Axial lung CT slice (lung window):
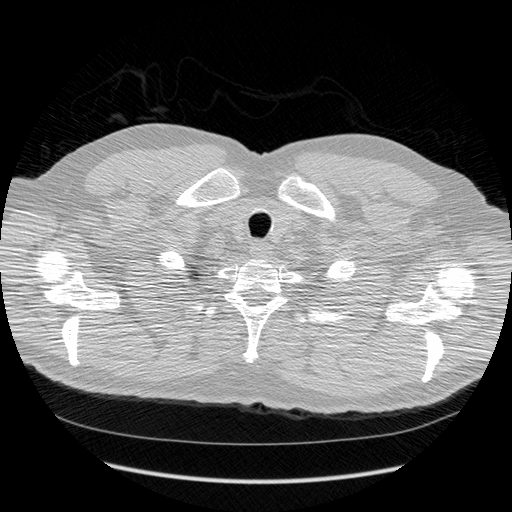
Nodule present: no